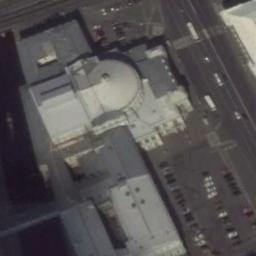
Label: church